二年级 · 组合几何学

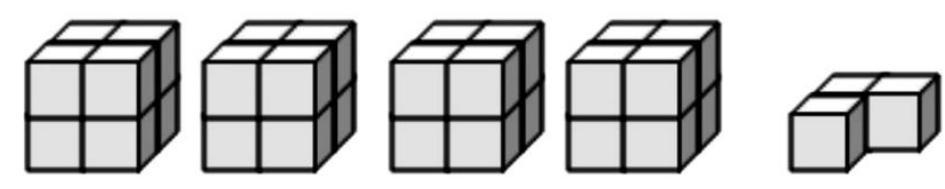
答案: 35 个

【分析】如上图可知, 前面 4 个图形都是由 8 个小正方体组成, 最右边的图形是由 3 个小正方体组成;用 8 乘 4 的积再加上 3 , 求出一共有多少个小正方体。

【详解】 $8 \times 4+3$

$=32+3$

$=35($ 个)

答: 一共有 35 个小正方体。

【点睛】解答此题的关键是明确前面 4 个图形都是由 8 个小正方体组成, 最右边的图形是由 3 个小正方体组成。
解析: ：分析：（1）由点 $\mathrm{A}$ 在抛物线上, 将 $\mathrm{A}$ 点坐标代入, 求出参数 $\mathrm{P}$, 求解即可 (2) 由于 $F(8,0)$ 是 $\triangle A B C$ 的重心, 则重心与焦点重合, 由重心坐标公式可求 $M$ 是 $B C$ 的中点。

(3) 由于线段 $\mathrm{BC}$ 的中点 $\mathrm{M}$ 不在 $x$ 轴上, 所以 $\mathrm{BC}$ 所在的直线不垂直于 $x$ 轴. 设 $\mathrm{BC}$ 所在直线的方程为: $y+4=k(x-11)(k \neq 0)$, 解出 $k$ 即可。